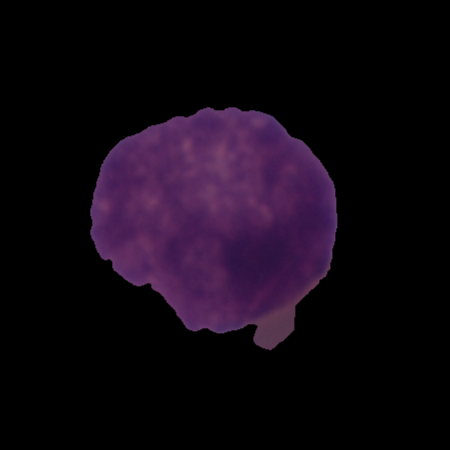
Label: cancer